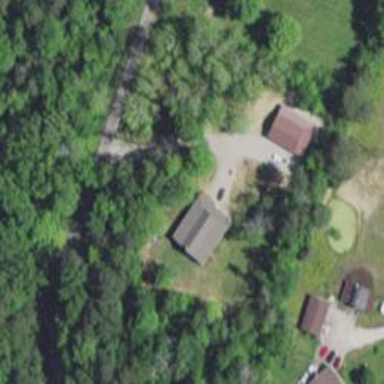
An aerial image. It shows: Driveway leading to service road.